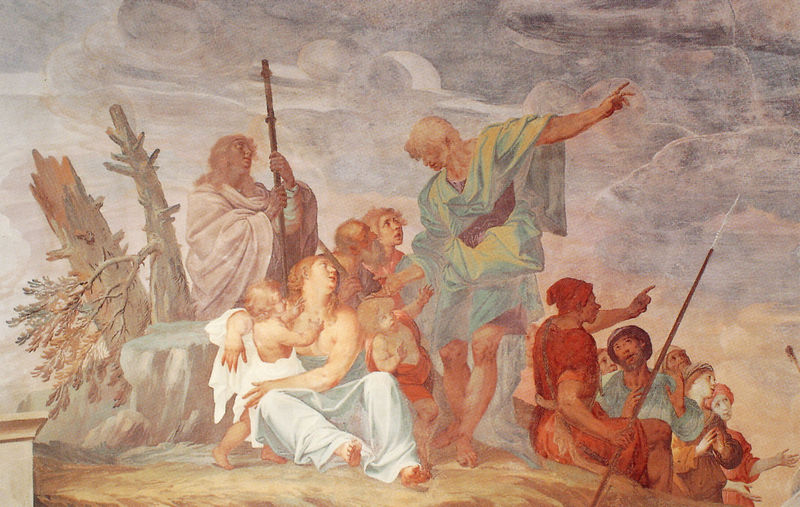
Titel: Die Engel/Kreuzigung
Künstler: Antonio Busca
Institution: Ossuccio: Sacri Monte di Varese, X Kapelle
Schlagwörter: baum, berg, blau, felsen, gemälde, gruppe, hand, himmel, mann, nackt, wolken, aquarell, frauen, grün, landschaft, menschen, äste, abend, finger, frau, kleid, männer, orange, weiss, rot, malerei, arm, bibel, blass, blicke, ast, hügel, stamm, kirche, gewand, gewänder, kind, mutter, personen, kinder, stock, engel, stab, fels, baby, unwetter, lanze, zeigefinger, wandmalerei, zeigen, adam, mond, jungfrau, gefahr, römer, jesus, sage, richtung, heiliger, speer, fresko, personengruppe, deuten, hirtenstab, wanderstab, maria, vertreibung, tunika, bau, fresco, auferstehung, warnung, weisen, mahnung, gewnd, vertriebung, wegweisung